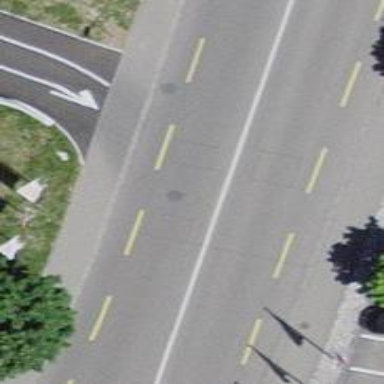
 along with designated lanes for cycling."